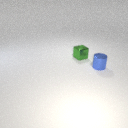
small blue metal cylinder in front of small green metal cube